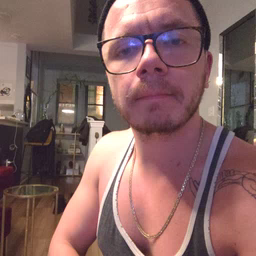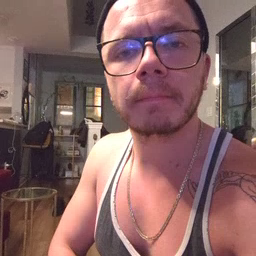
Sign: girl